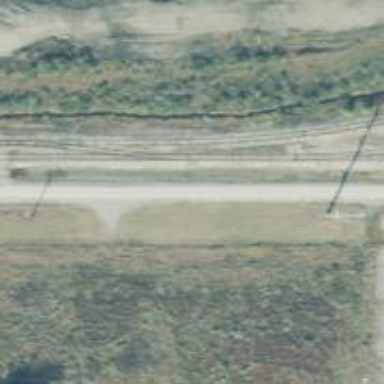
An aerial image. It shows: Railway spur service.